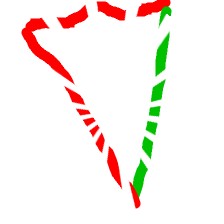
Shape: triangle